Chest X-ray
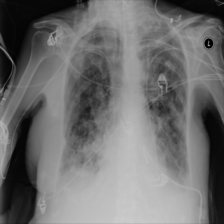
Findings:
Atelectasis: negative
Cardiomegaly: negative
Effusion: positive
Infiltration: negative
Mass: negative
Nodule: negative
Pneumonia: negative
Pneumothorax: negative
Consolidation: negative
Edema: negative
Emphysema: negative
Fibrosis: negative
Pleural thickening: negative
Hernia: negative